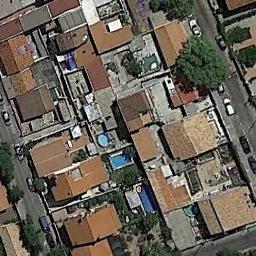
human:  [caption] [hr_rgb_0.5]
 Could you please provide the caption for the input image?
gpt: The dense residential is next to the road with some cars .

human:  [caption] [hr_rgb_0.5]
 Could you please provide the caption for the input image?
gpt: The residential distribution is strange .

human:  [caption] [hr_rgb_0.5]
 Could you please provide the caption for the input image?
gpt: A dense residential area has lots of houses arranged neatly is surrounded by some roads .

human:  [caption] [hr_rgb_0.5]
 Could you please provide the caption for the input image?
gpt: There are many roads and neatly arranged houses and trees and many vehicles in densely populated areas .

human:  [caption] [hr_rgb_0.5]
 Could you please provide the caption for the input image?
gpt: There are many brown buildings on dense residential area .